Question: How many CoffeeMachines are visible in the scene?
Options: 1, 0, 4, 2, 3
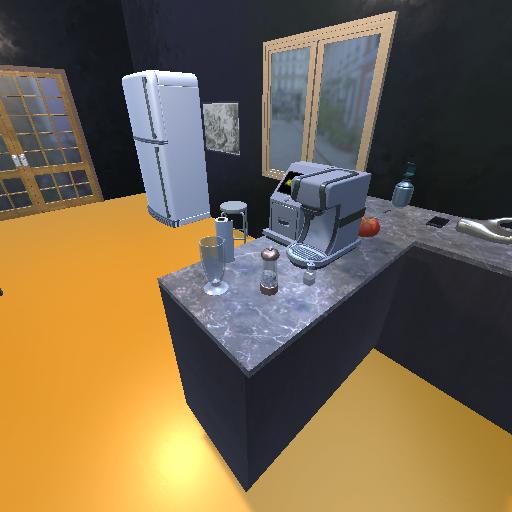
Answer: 1